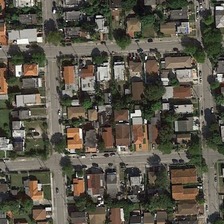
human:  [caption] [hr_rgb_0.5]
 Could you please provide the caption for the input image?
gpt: many buildings and many green trees are in a dense residential area .

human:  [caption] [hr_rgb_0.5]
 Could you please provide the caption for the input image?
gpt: many buildings and many green trees are in a dense residential area .

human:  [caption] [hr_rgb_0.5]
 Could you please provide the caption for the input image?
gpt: many buildings and many green trees are in a dense residential area .

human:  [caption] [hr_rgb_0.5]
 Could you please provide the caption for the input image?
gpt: many buildings and many green trees are in a dense residential area .

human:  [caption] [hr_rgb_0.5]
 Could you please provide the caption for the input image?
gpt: many buildings and many green trees are in a dense residential area .